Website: macys
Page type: customer-info-address
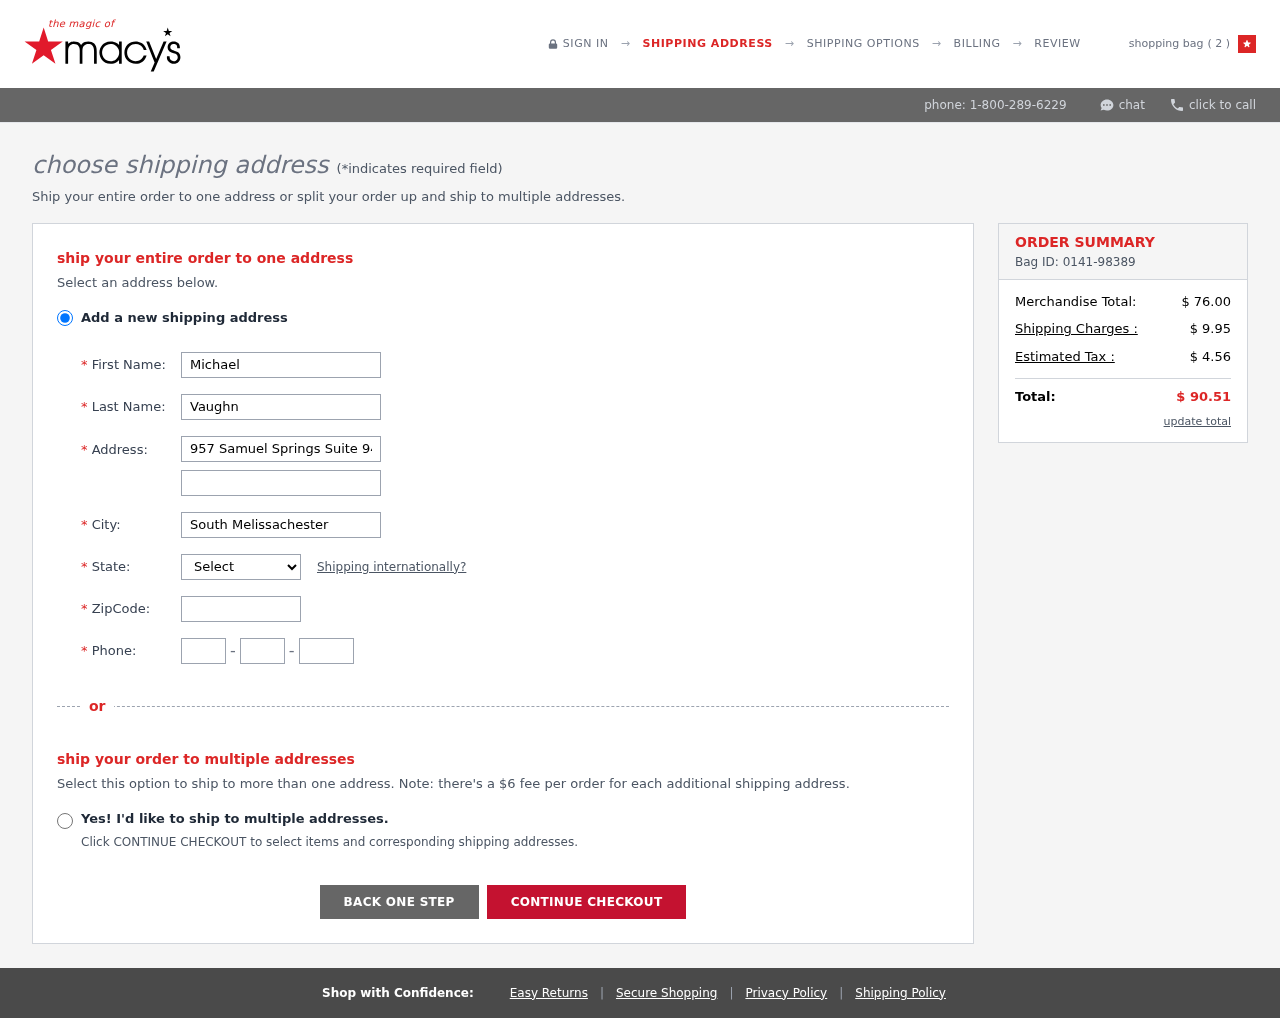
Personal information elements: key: PII_CITY
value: South Melissachester
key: PII_FIRSTNAME
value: Michael
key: PII_LASTNAME
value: Vaughn
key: PII_PHONE_AREA
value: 937
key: PII_PHONE_PREFIX
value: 332
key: PII_PHONE_SUFFIX
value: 0935
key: PII_POSTCODE
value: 56990
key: PII_STATE_ABBR
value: WV
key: PII_STREET
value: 957 Samuel Springs Suite 948
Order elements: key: ORDER_NUM_ITEMS
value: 2
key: ORDER_ID
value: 0141-98389
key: ORDER_SUBTOTAL
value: $ 76.00
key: ORDER_SHIPPING_COST
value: $ 9.95
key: ORDER_TAX
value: $ 4.56
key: ORDER_TOTAL
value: $ 90.51